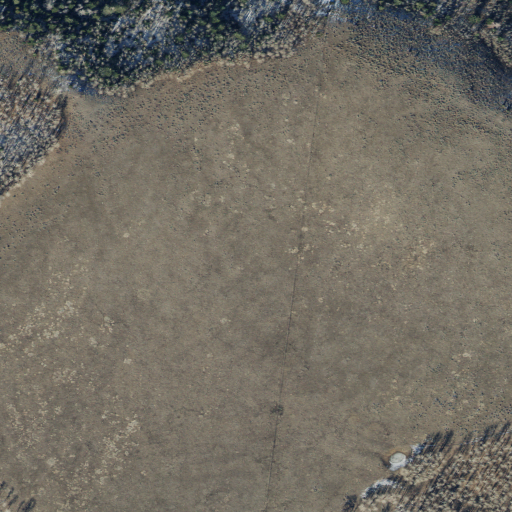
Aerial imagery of mountain in Utah named Middle Mountain containing shrub, deciduous forest, woody wetlands, evergreen forest, and herbaceous wetlands